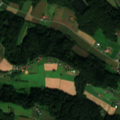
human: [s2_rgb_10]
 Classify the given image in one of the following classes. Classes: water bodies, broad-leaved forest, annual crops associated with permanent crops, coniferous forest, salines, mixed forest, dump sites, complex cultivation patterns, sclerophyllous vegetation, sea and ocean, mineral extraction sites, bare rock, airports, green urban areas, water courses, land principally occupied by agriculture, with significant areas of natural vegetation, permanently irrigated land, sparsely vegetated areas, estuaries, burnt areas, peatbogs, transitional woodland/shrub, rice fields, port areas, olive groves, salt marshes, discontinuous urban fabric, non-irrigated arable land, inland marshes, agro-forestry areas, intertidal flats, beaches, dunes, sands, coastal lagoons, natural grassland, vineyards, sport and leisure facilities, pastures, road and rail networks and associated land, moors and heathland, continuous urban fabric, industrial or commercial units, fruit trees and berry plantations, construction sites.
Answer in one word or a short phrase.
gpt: discontinuous urban fabric, complex cultivation patterns, broad-leaved forest